Question: i want to console.table() a jquery array like this:
'''
console.table($("input").filter(":hidden"), ["name", "value"]);
'''
however, the table includes all those extra jquery properties that come along for the ride. is there a "correct" way to not output these extra properties to the table, or should i just populate a new array with (in this example) indices 0-8 and output that?

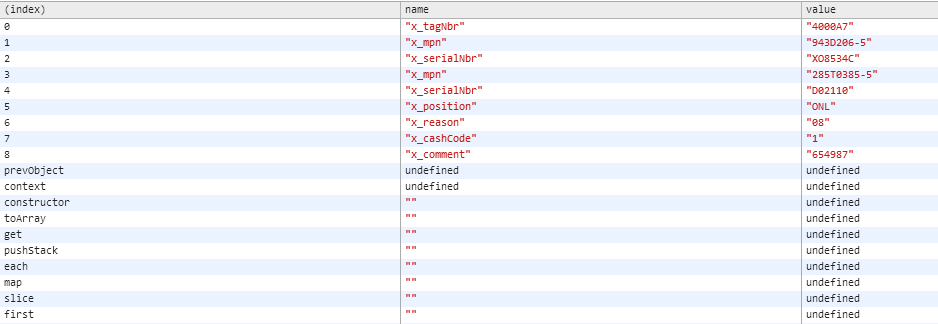
Answer: jQuery has a 'makeArray' function that looks promising.
It should return a JS array with all the elements from the original object:
'''
jQuery.makeArray( $("input").filter(":hidden") )
'''
See: <URL>